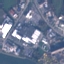
Land use / land cover class: Industrial